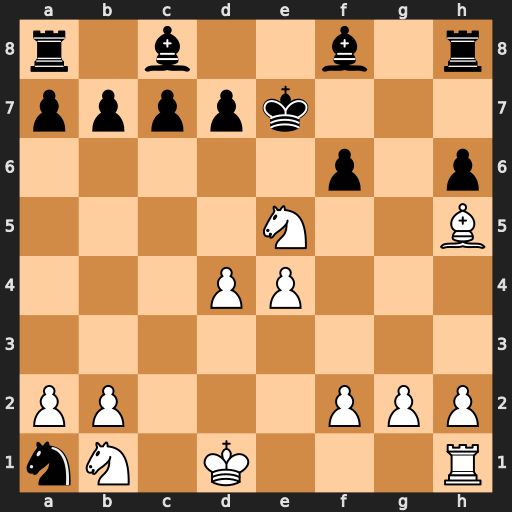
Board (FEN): r1b2b1r/ppppk3/5p1p/4N2B/3PP3/8/PP3PPP/nN1K3R
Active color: w
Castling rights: -
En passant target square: -
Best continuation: Ng6+ Kf7 Nxh8+